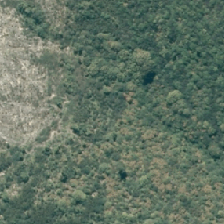
Land cover: broadleaved_indigenous_hardwood